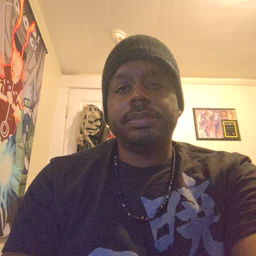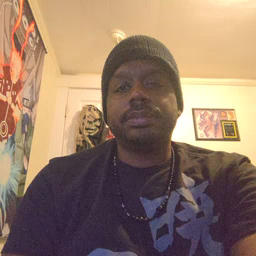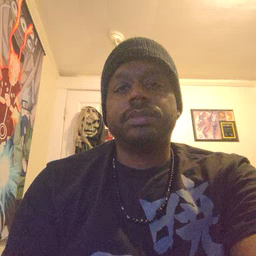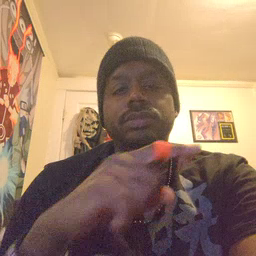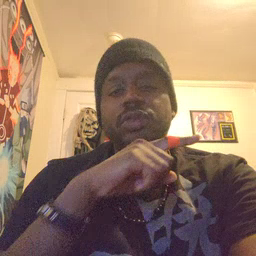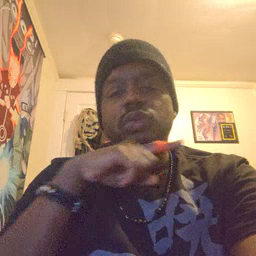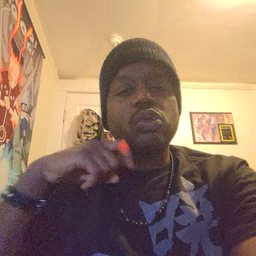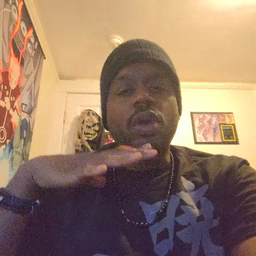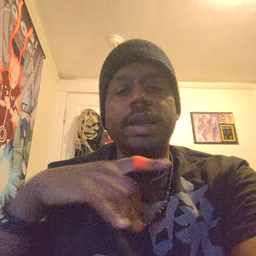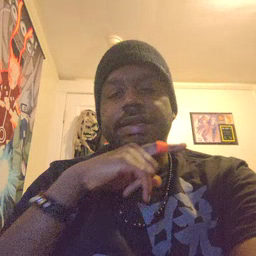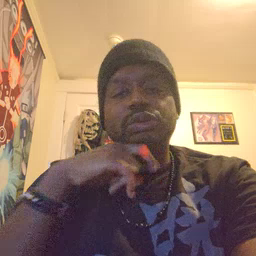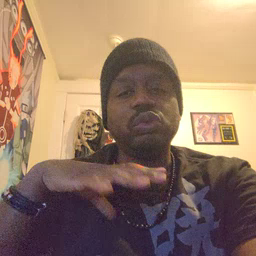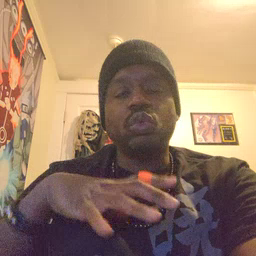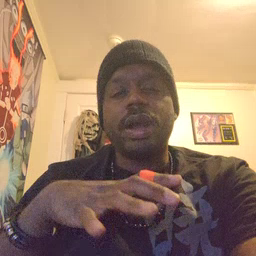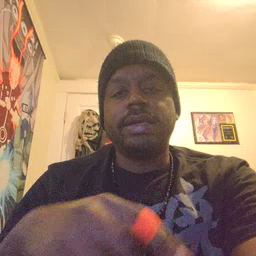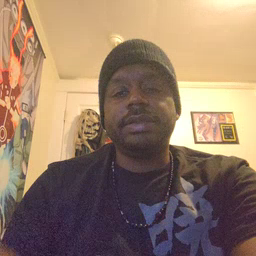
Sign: dryer